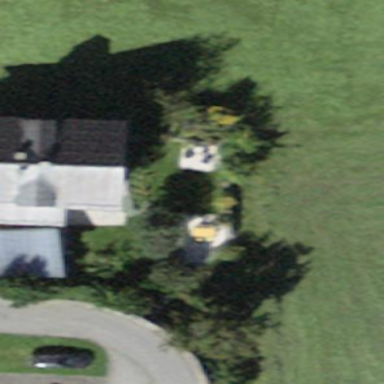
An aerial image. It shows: Detached building.